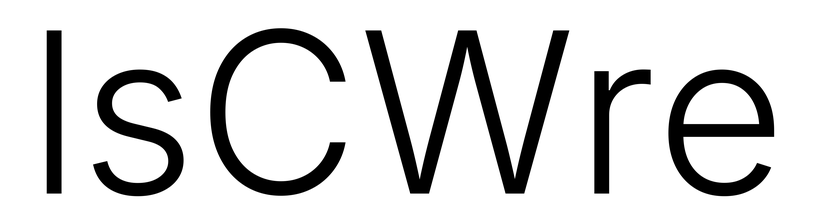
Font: Inter_Light